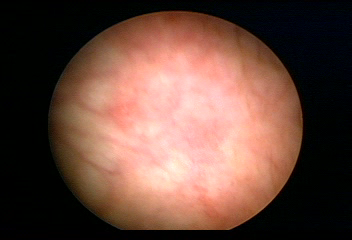
Modality: WLC
Class: Normal mucosa
Bladder cancer association: No